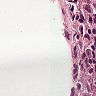
Metastatic tissue present: no